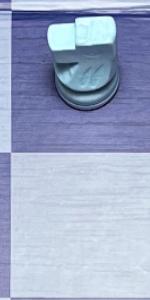
Label: Empty